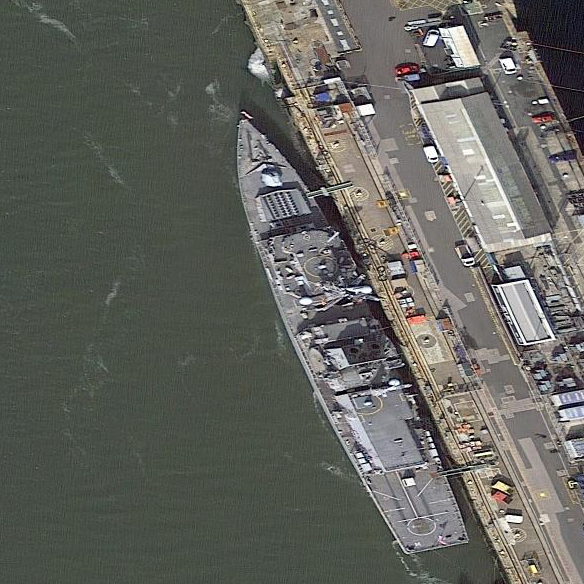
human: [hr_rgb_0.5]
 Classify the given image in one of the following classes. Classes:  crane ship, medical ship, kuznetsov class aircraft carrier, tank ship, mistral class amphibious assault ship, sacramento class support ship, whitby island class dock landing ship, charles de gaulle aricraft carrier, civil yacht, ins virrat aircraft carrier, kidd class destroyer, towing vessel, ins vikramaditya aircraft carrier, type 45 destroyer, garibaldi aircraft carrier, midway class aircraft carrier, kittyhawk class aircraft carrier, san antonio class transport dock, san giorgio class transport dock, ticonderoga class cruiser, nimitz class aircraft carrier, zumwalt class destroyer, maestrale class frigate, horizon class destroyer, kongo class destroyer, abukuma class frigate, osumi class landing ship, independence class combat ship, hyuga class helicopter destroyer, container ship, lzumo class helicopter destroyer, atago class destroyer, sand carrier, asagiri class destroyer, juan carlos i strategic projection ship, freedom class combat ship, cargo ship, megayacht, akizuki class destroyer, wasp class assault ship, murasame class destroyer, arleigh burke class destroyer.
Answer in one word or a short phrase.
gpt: Type 45 destroyer